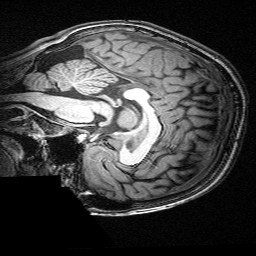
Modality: T1w
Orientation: sagittal
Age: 11
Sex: male
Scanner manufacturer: siemens
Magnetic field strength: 3 T
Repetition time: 2.3 s
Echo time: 0.00336 s